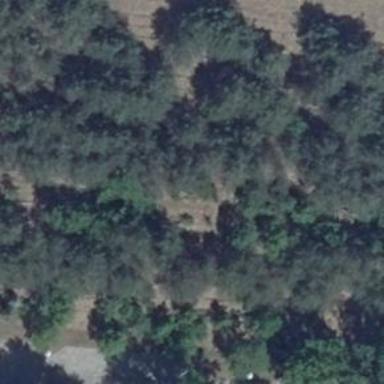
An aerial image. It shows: Mixed leaf-type forest area.